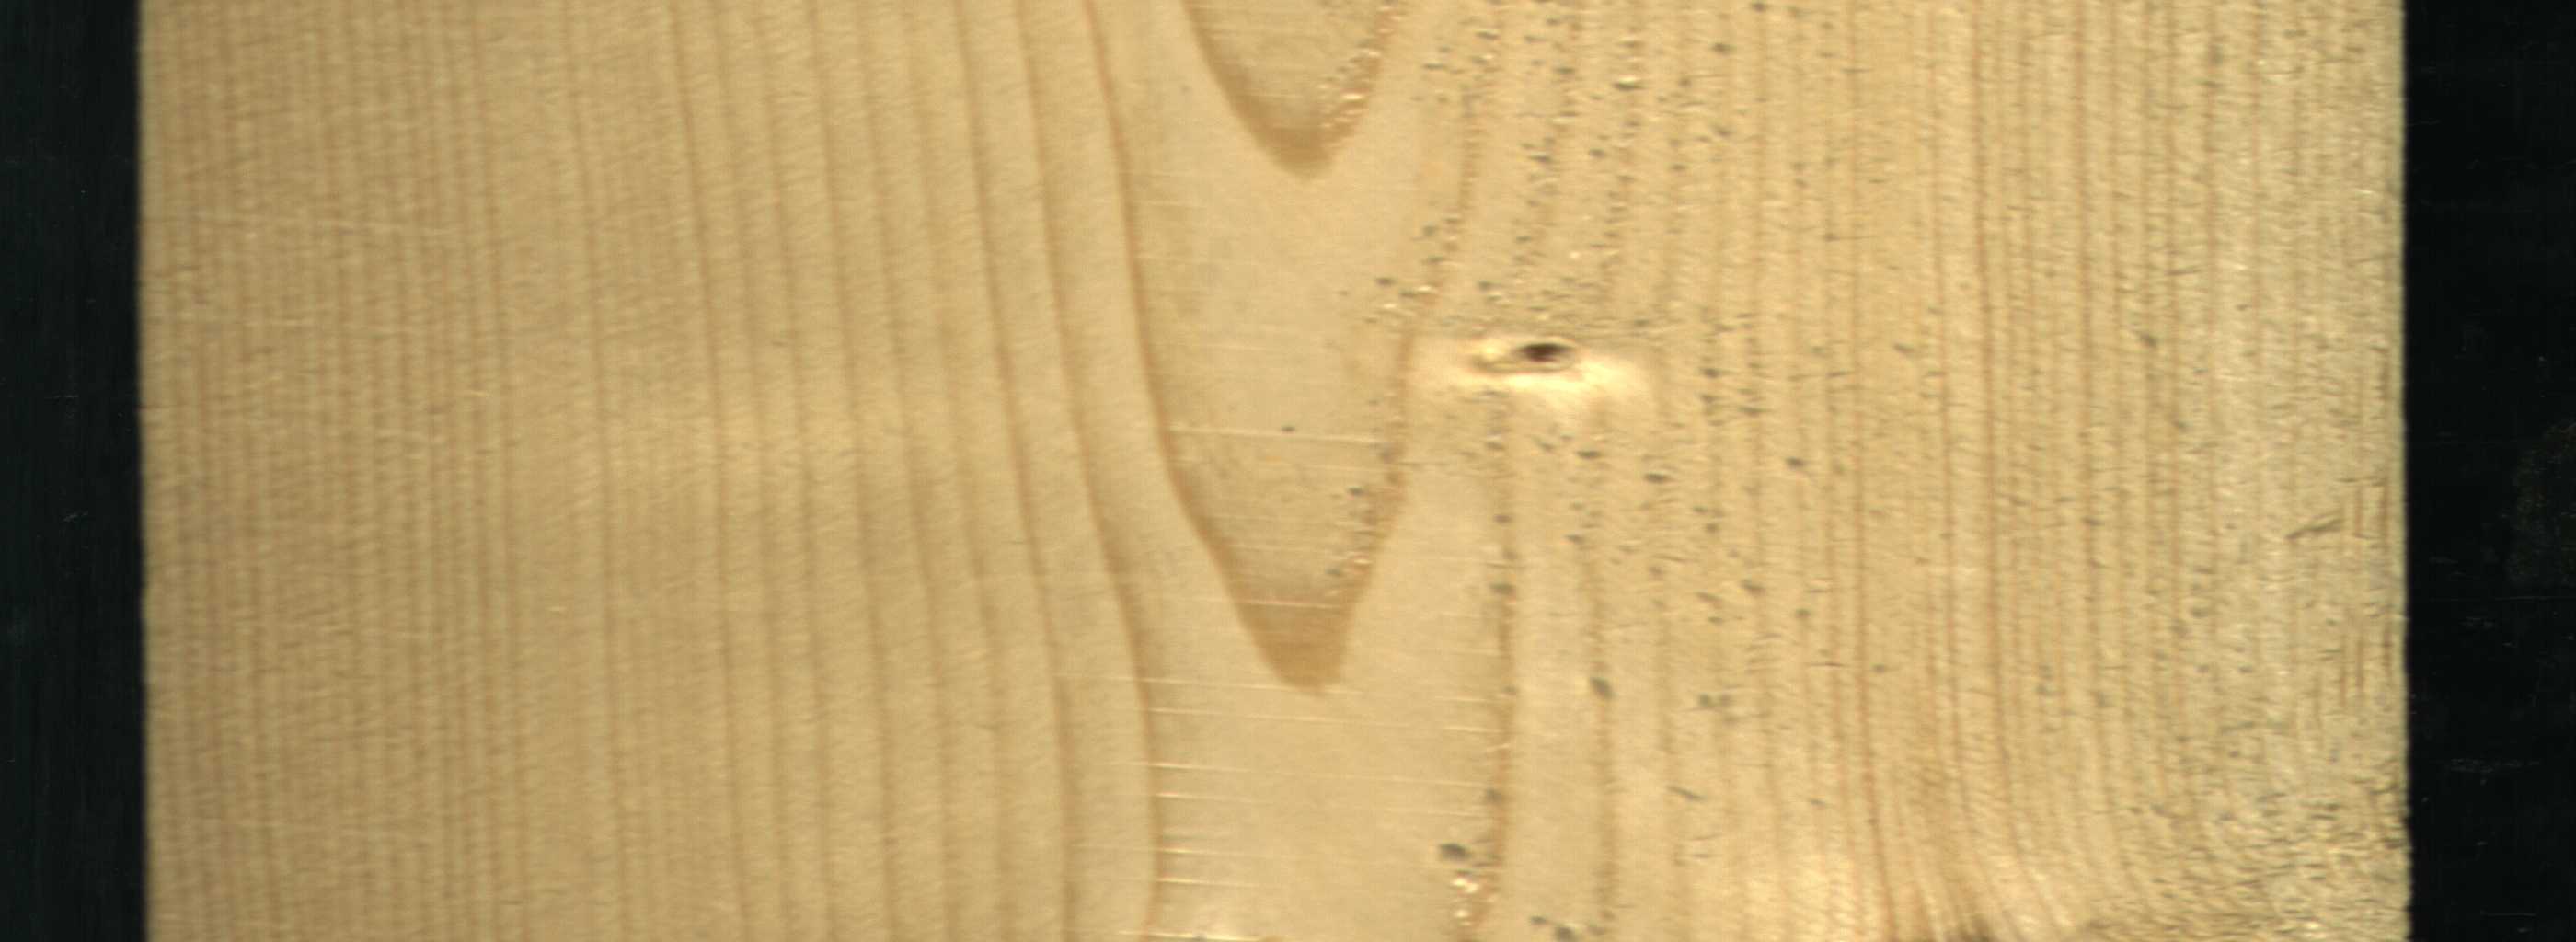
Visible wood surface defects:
Live_Knot